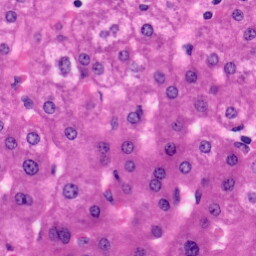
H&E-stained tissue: Liver